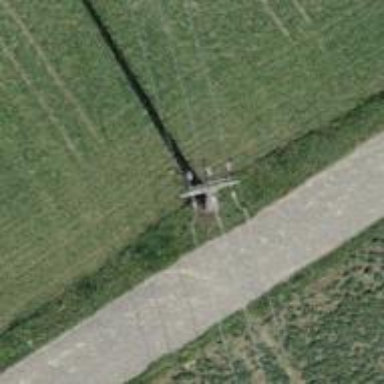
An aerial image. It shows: Minor power line.